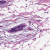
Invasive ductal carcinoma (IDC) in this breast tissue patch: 0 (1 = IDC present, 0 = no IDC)